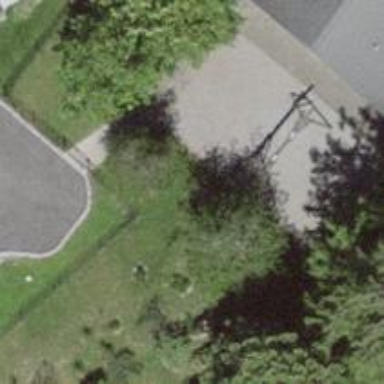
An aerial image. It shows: Pedestrian road.